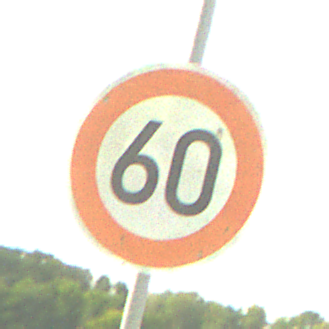
Verkehrszeichen: Geschwindigkeit60
Umgebung: Outdoor, RoadRail
Tageszeit: Midday
Wetter: PartlyCloudy
Licht: Natural
Jahreszeit: NotSpecified
Kontrast: HighContrast